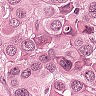
Metastatic tissue present: yes